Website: walmart
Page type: address-validator
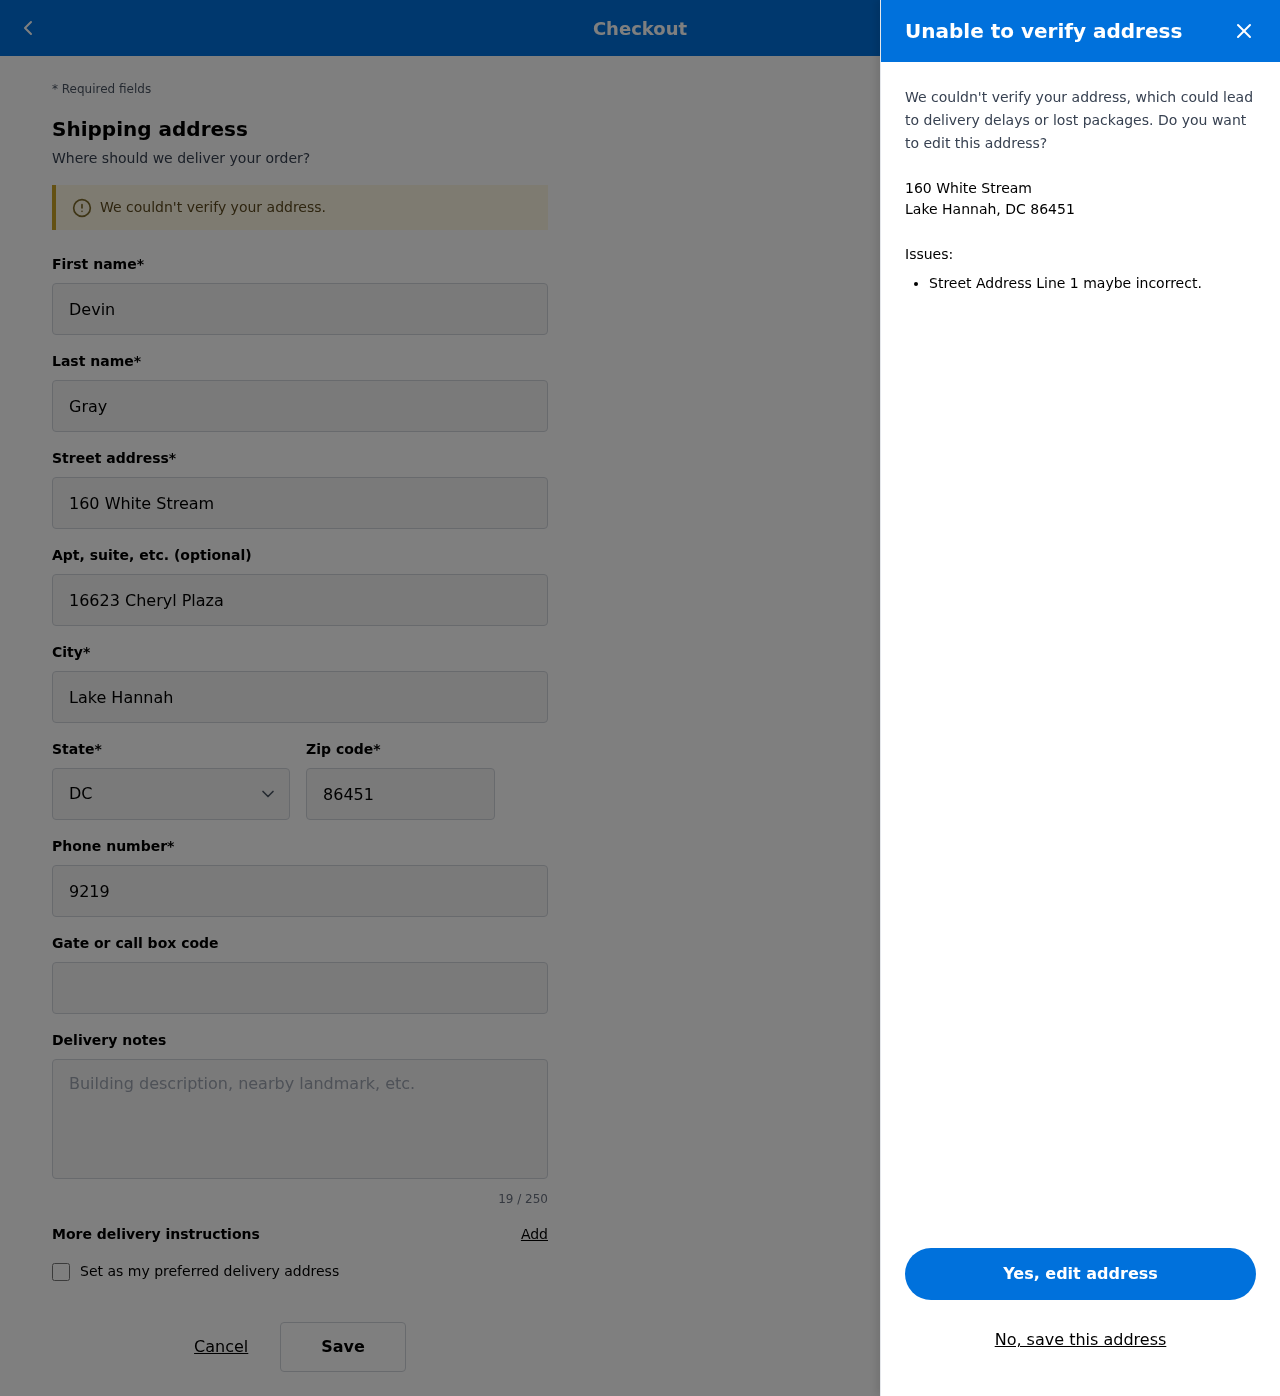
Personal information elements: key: PII_CITY_STATE_ZIP
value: Lake Hannah, DC 86451
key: PII_DELIVERY_INSTRUCTIONS
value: Leave at front door
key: PII_STATE_ABBR
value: DC
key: PII_STREET
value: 160 White Stream
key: PII_FIRSTNAME
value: Devin
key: PII_LASTNAME
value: Gray
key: PII_STREET2
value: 16623 Cheryl Plaza
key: PII_CITY
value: Lake Hannah
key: PII_POSTCODE
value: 86451
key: PII_PHONE
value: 9219736286
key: PII_SECURITY_CODE
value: AR05